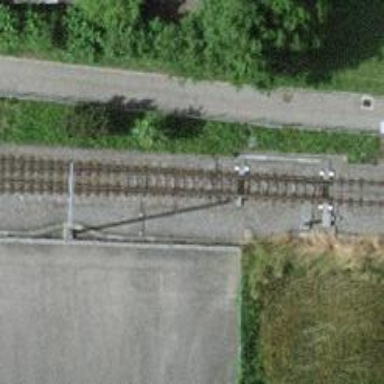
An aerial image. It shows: Railway switch.